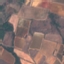
Land use / land cover: PermanentCrop